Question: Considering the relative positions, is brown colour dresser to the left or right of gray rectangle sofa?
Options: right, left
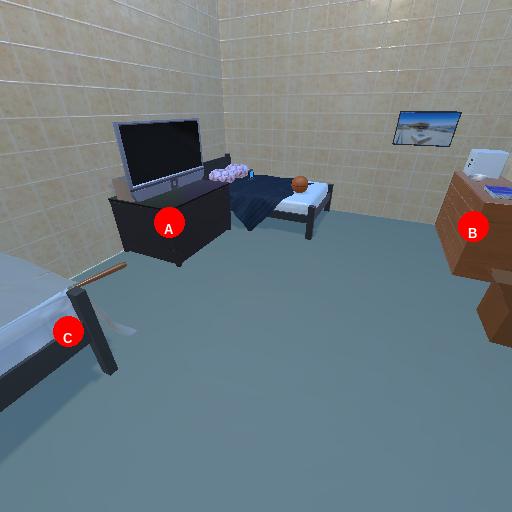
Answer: right